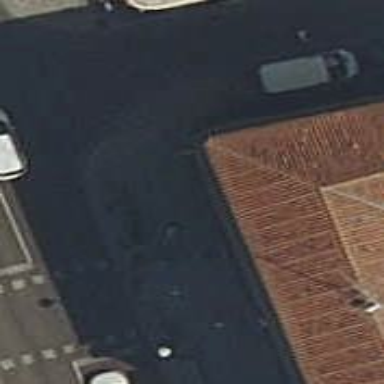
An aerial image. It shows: Cafe.